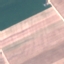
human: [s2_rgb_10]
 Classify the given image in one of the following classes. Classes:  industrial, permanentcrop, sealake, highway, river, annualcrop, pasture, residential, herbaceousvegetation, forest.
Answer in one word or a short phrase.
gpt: AnnualCrop